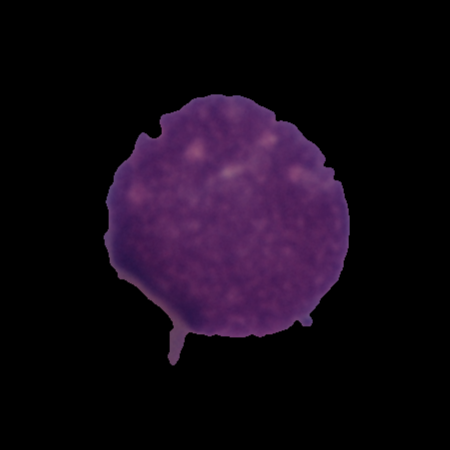
Label: cancer